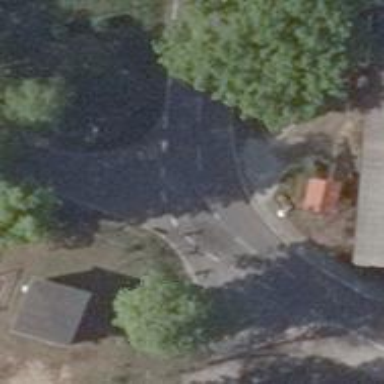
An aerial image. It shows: Tertiary road with asphalt surface.